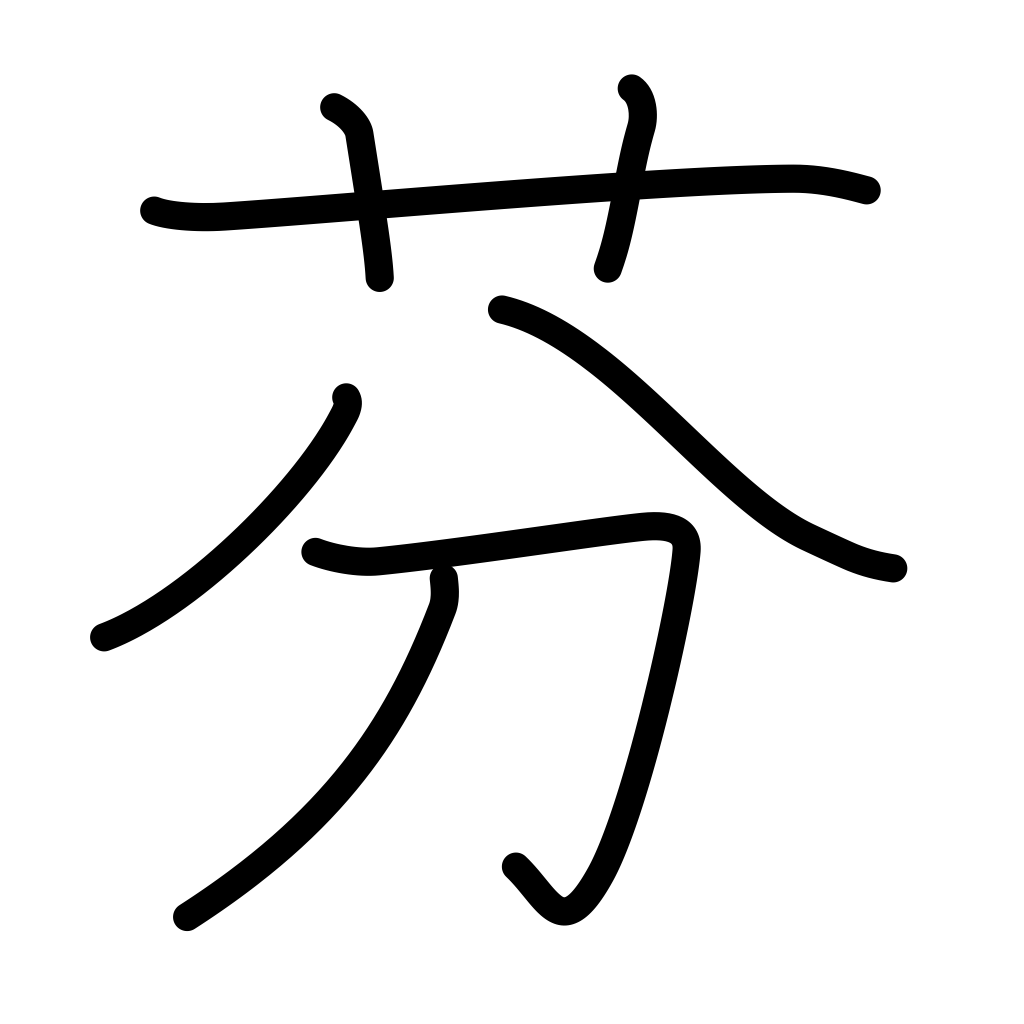
Meaning: perfume